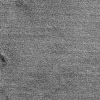
Atmospheric dust classification: not_dusty